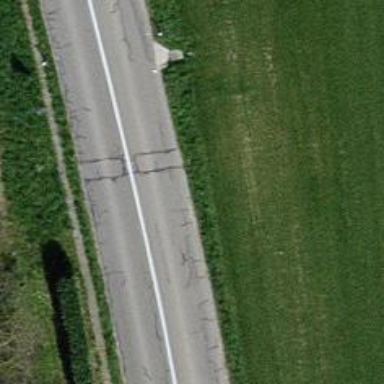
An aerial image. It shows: Secondary road.